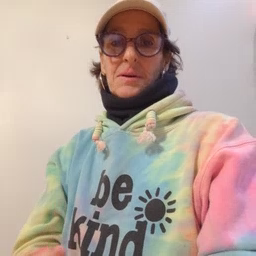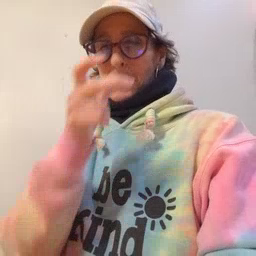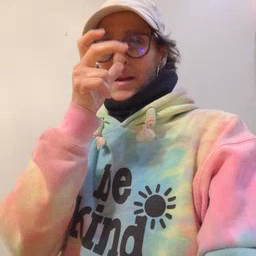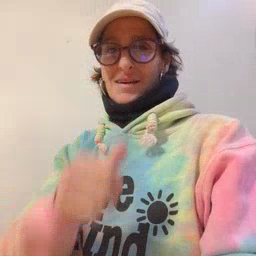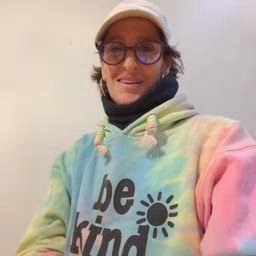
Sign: bug